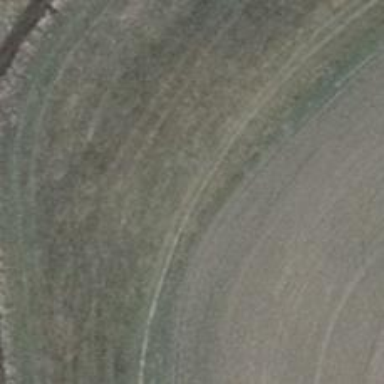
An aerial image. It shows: Path covered in grass.